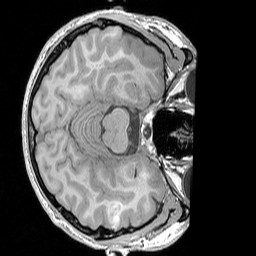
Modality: T1w
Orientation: axial
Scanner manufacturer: siemens
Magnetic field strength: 3 T
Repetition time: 1.83 s
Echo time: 0.00303 s